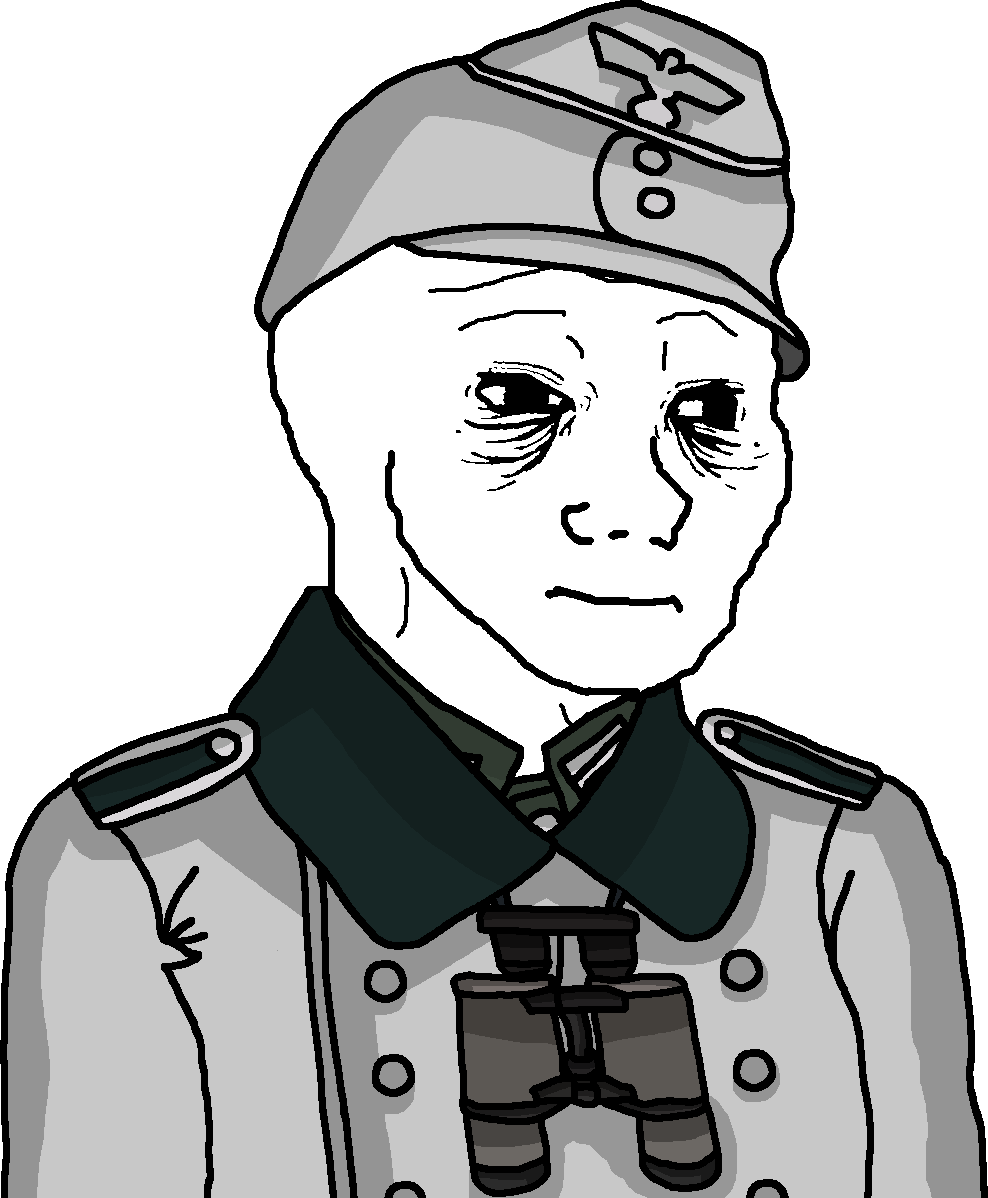
Label: 5_Tired_Wojak